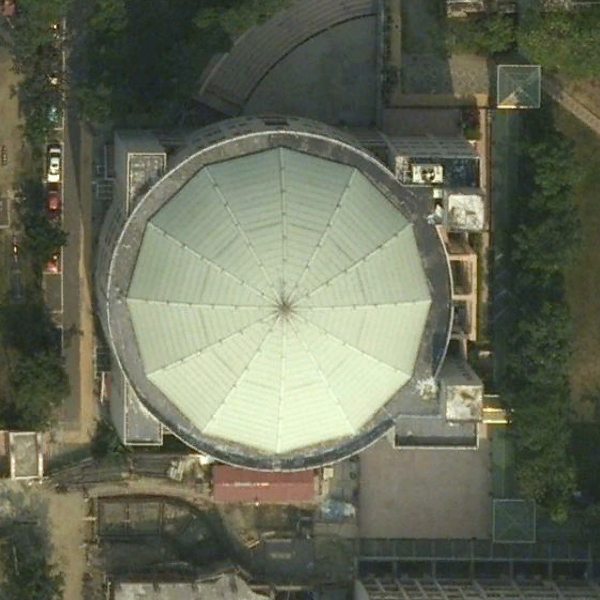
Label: Center